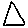
Label: triangle